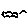
Label: cloud